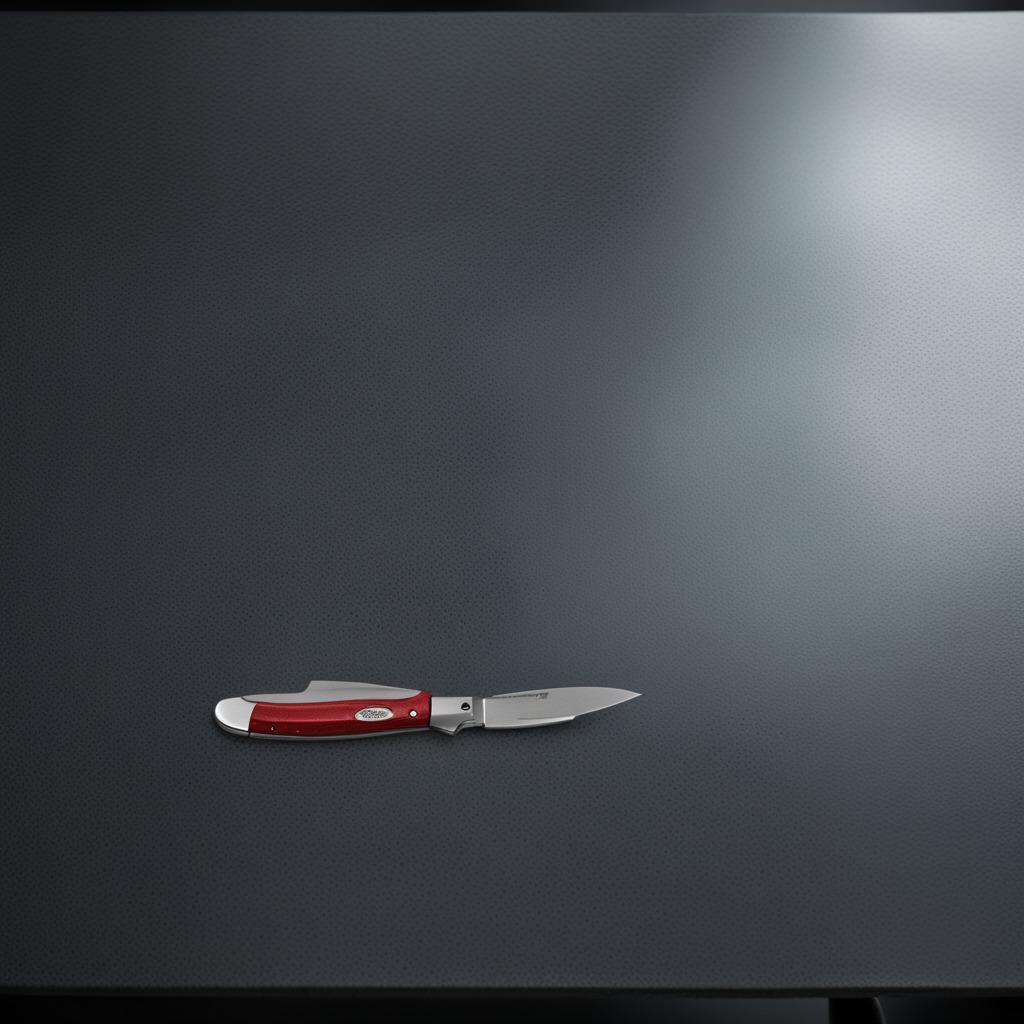
A utility knife is lying on a clean granite table inside a workshop at night dim ambient light soft shadows worn but